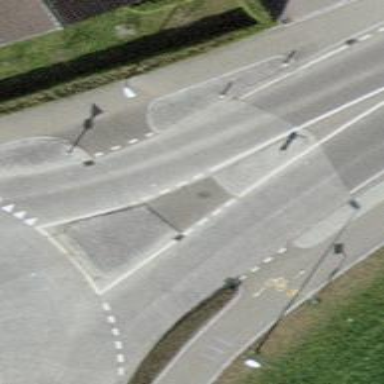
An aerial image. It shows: Unmarked crossing on footway.